Question:
Actually i have been creating online examination module using php. but what the requirement is i want to disable opening new tab so the users who are taking online examination will not be able to open new window untill the exam is finished..so that users cannot open new window to avoid cheating by googling
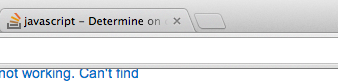
Answer: Best way would be to open a pop up window and load the test in that pop up.
Use 'window.open()' and then you can provide additional parameters. <URL>
That way user will not able to open new tab on that pop up. Also what you can do is close the tab from which new pop up has been opened